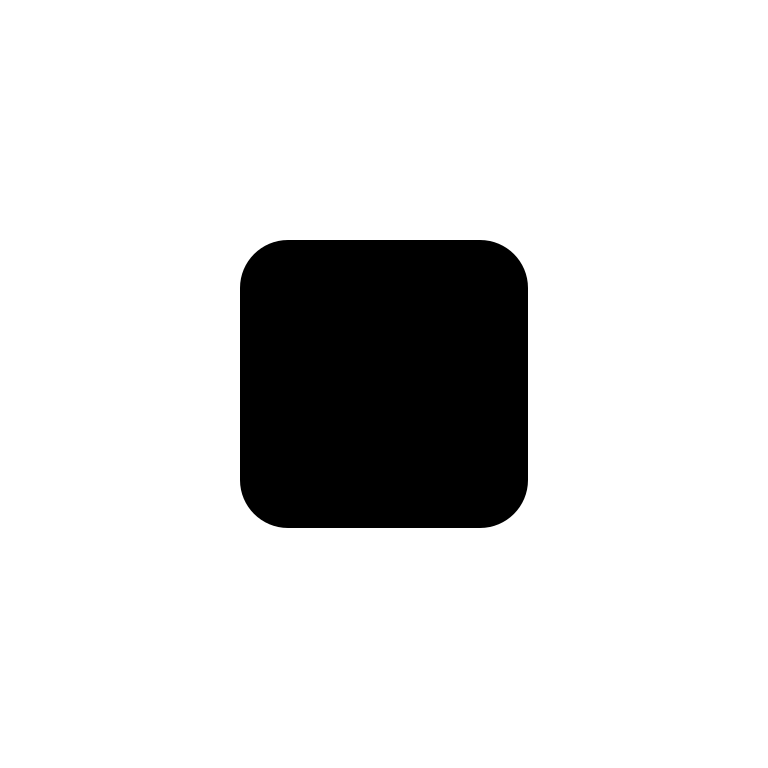
black small square flat